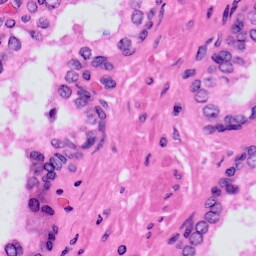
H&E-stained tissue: Prostate